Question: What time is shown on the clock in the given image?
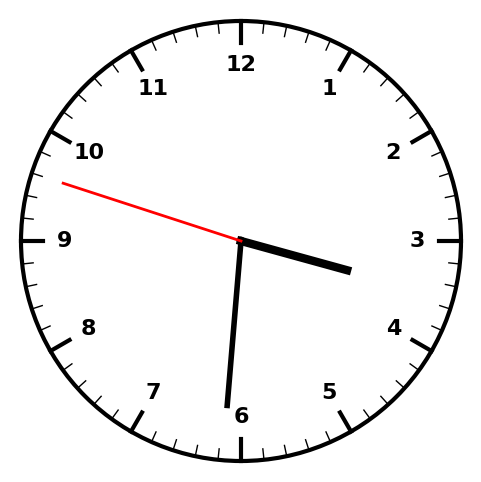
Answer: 03:30:48